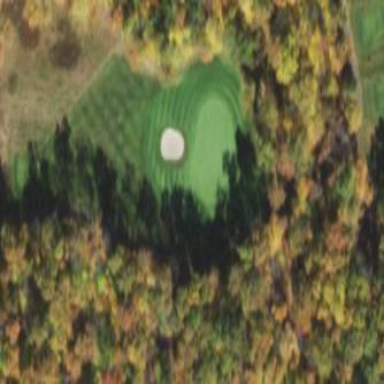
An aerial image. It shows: Grassy area designated as golf fairway.